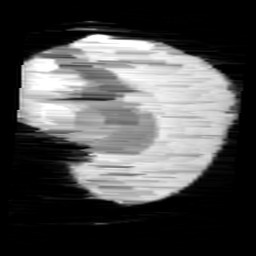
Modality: minIP
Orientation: sagittal
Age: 11
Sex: female
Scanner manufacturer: siemens
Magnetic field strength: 3 T
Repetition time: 0.027 s
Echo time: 0.02 s